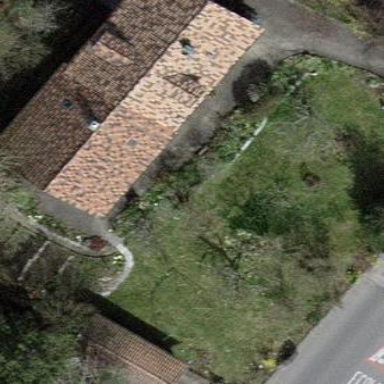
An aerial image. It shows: Garden enclosed by fence.